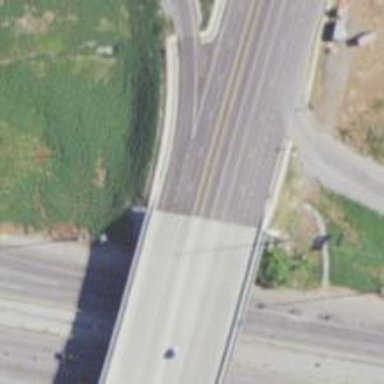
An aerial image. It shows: Trunk highway bridge with asphalt surface.